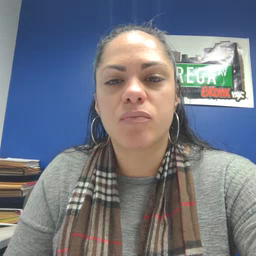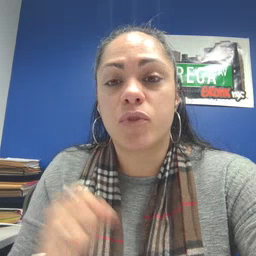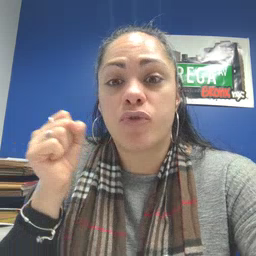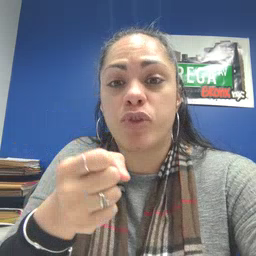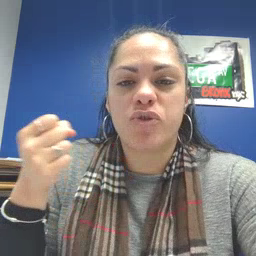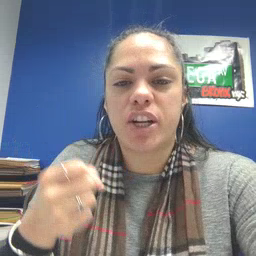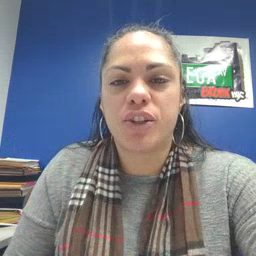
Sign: refrigerator